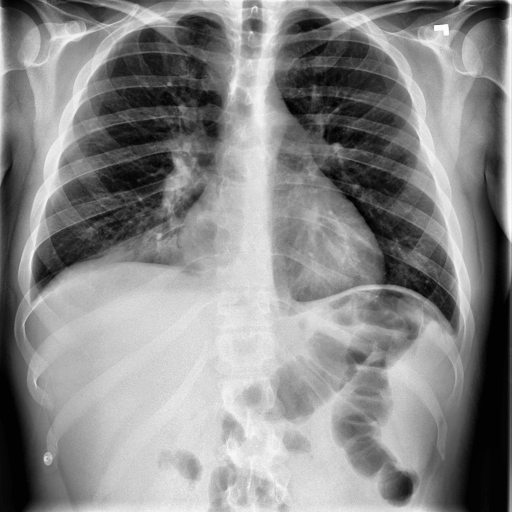
Finding: NORMAL